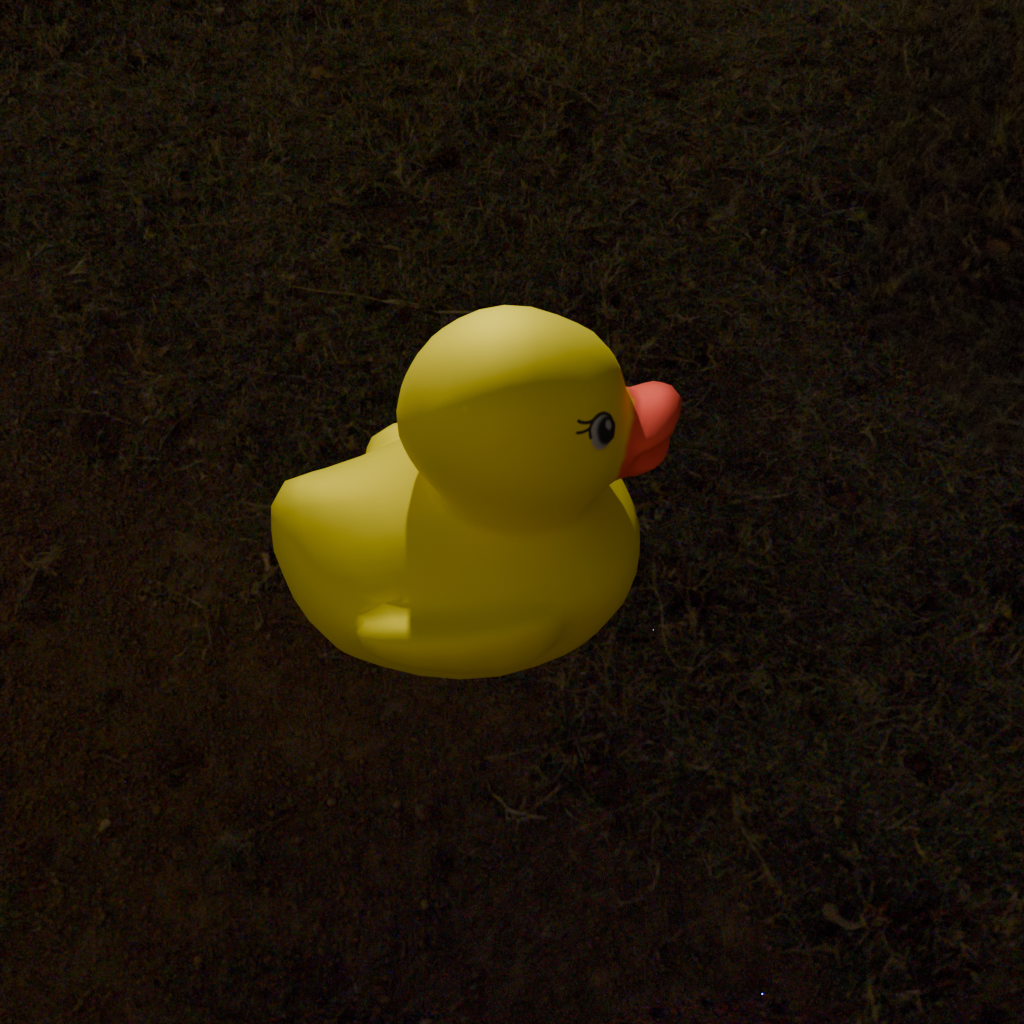
an image of a yellow rubber duck seen from <right> in a starry sky over a savanna at night.